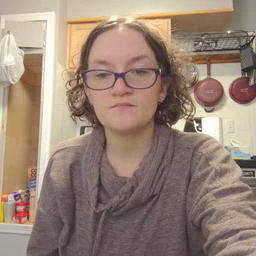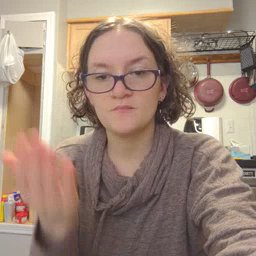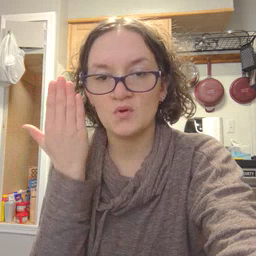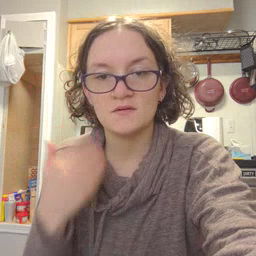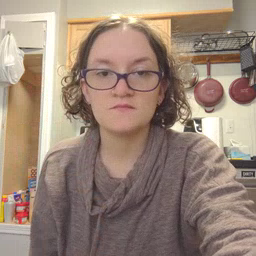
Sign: morning